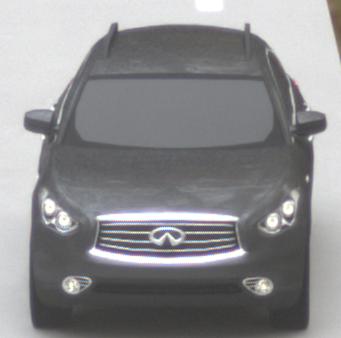
Make: Infiniti
Model: FX 37
Detailed model: FX (S51)
Model produced from: 2012/07
Model produced until: 2013/10
Doors: 5
Color: gray
Road condition: dry road
Daytime: morning or afternoon
Contrast: low contrast